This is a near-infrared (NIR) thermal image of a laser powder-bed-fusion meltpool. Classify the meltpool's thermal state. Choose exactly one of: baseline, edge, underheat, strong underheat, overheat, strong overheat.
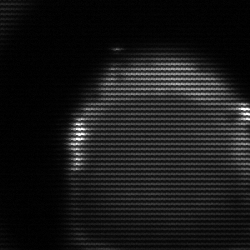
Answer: edge